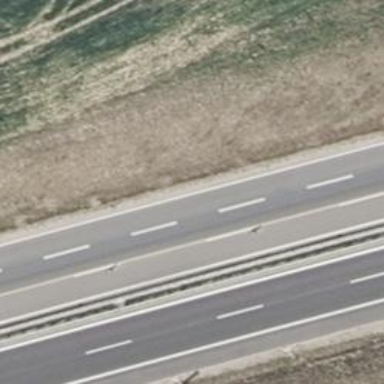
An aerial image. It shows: Asphalt motorway.